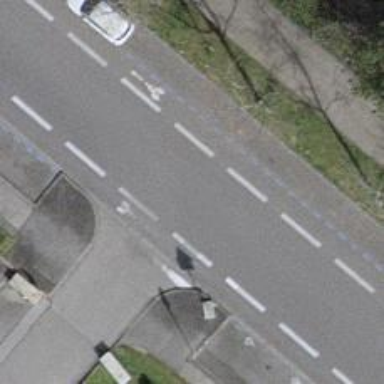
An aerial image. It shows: Tertiary road with asphalt surface. There are sidewalks on both sides and designated cycle lane.